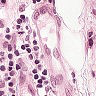
Metastatic tissue present: yes